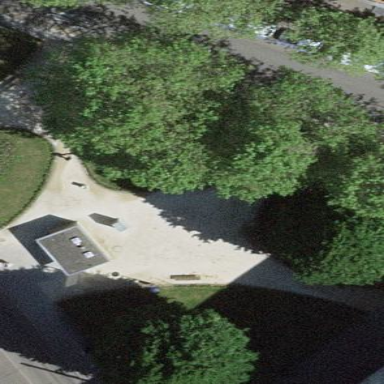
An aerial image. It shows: Village green area.